Fundus camera: zeiss
Shooting center: fovea
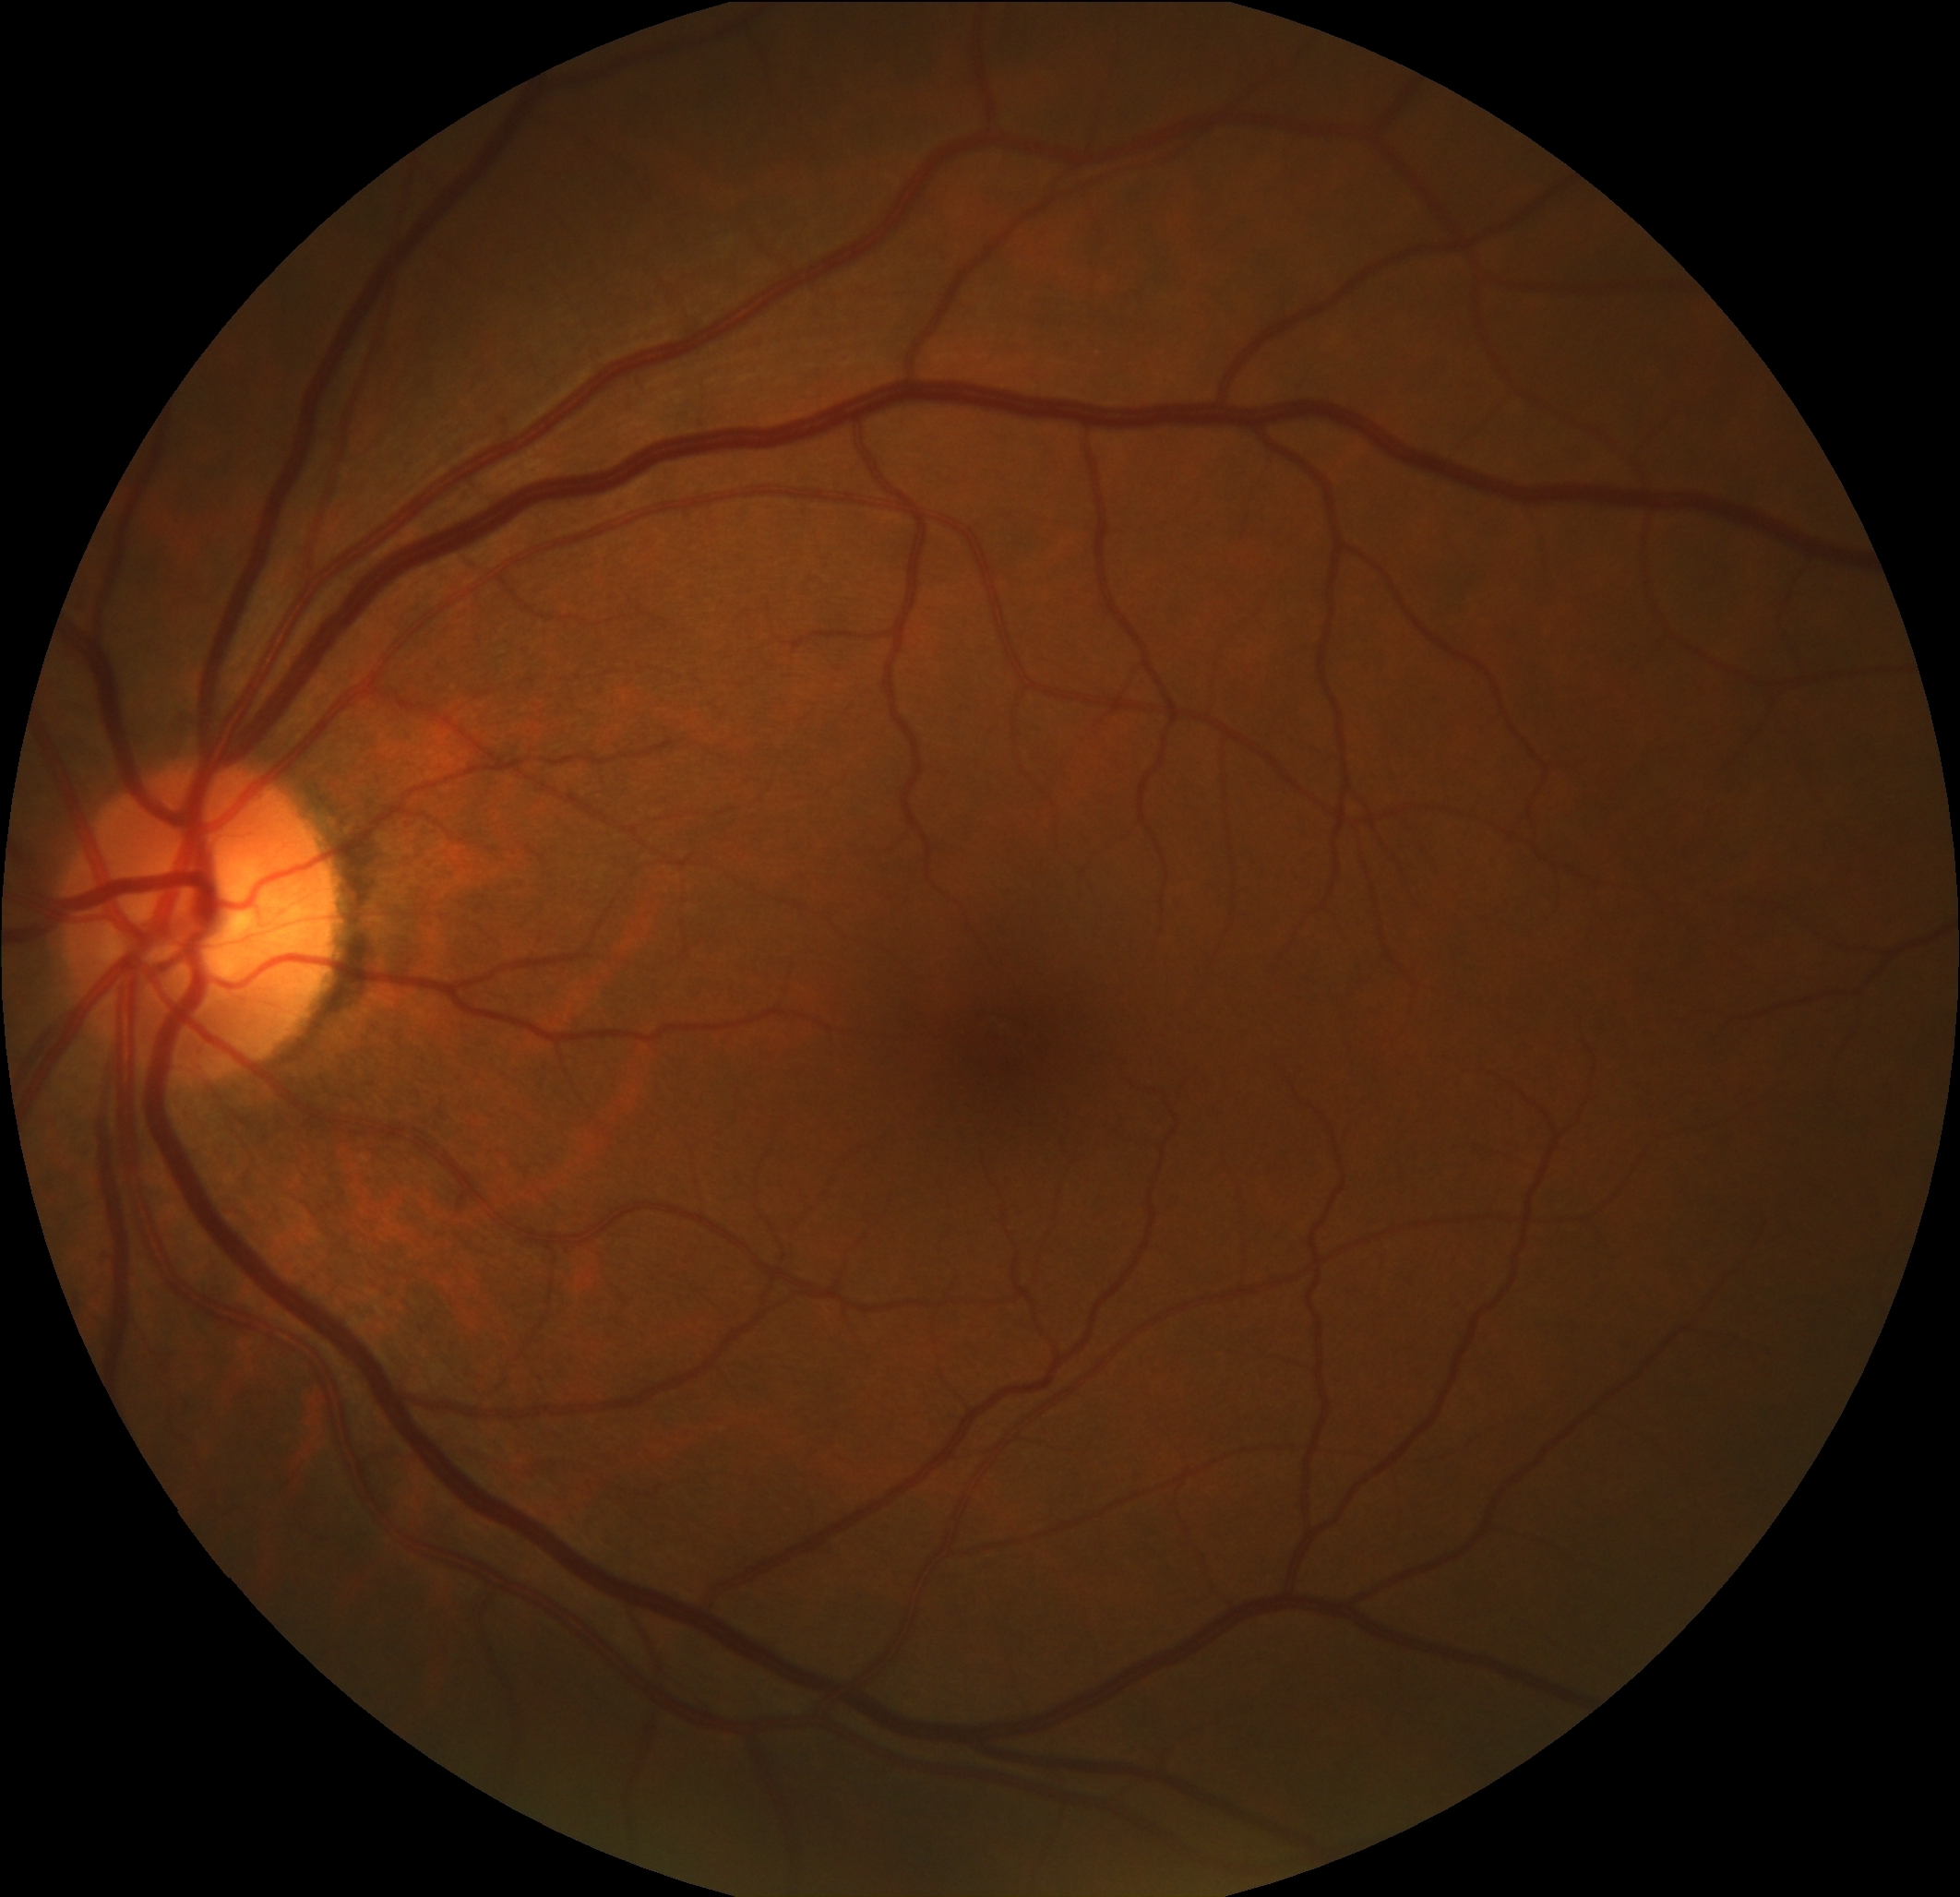
Pathologic myopia: no
Patchy retinal atrophy: absent
Retinal detachment: absent